Question: I have following type of data
'''
ntrt = paste ("EL", 1:4, sep= "")
repl = 3
'''
I want to sample from the ntrt, but 3 times (rep =3), output something like below:
'''
nsam <- c(sample(ntrt),sample(ntrt), sample(ntrt))
repl <- rep (1:3, each = length (ntrt))
newd <- data.frame (nsam, repl)
newd
nsam repl
1 EL3 1
2 EL1 1
3 EL4 1
4 EL2 1
5 EL2 2
6 EL4 2
7 EL1 2
8 EL3 2
9 EL1 3
10 EL3 3
11 EL4 3
12 EL2 3
'''
Here is my trial to loop:
'''
nsam <- rep (NULL, ntrt)
for (i in 1:rep){
nsam[i] <- sample(ntrt)
}
'''
Edits: just clarification
'''
ntrt
[1] "EL1" "EL2" "EL3" "EL4"
> sample(ntrt,4)
[1] "EL4" "EL3" "EL2" "EL1"
# is equal to:
sample(ntrt)
but what I need:
c(sample(ntrt), sample(ntrt), sample(ntrt))
[1] "EL4" "EL3" "EL1" "EL2" "EL1" "EL2" "EL3" "EL4" "EL3" "EL1" "EL2" "EL4"
which is equal to
c(sample(ntrt,4), sample(ntrt,4), sample(ntrt,4))
'''

'''
# for repl = 1
sample from ntrt size = length(ntrt)
# repeat the same process again
# for repl = 2
sample from ntrt size = length(ntrt)
# note: I only concerned with order of names within ntrt (randomization process)
# repeat the same process again
# for repl = 3
sample from ntrt size = length(ntrt)
same process for n levels of repl
'''
I am getting error, sorry for a simple question
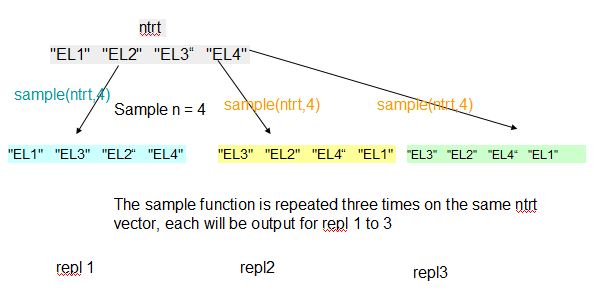
Answer: Try using 'lapply':
'''
set.seed(1) # Just so you can compare -- remove for your actual purposes
ntrt = paste ("EL", 1:4, sep= "")
repl <- rep (1:3, each = length (ntrt))
nsam = unlist(lapply(1:3, FUN=function(i) sample(ntrt)))
newd <- data.frame (nsam, repl)
# > newd
# nsam repl
# 1 EL2 1
# 2 EL4 1
# 3 EL3 1
# 4 EL1 1
# 5 EL1 2
# 6 EL3 2
# 7 EL2 2
# 8 EL4 2
# 9 EL3 3
# 10 EL1 3
# 11 EL4 3
# 12 EL2 3
'''
## Update
I noticed that @joran had already recommended 'replicate' in a comment. Here's the replicate approach:
'''
data.frame(nsam = as.vector(replicate(3, sample(ntrt))), repl)
'''